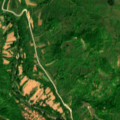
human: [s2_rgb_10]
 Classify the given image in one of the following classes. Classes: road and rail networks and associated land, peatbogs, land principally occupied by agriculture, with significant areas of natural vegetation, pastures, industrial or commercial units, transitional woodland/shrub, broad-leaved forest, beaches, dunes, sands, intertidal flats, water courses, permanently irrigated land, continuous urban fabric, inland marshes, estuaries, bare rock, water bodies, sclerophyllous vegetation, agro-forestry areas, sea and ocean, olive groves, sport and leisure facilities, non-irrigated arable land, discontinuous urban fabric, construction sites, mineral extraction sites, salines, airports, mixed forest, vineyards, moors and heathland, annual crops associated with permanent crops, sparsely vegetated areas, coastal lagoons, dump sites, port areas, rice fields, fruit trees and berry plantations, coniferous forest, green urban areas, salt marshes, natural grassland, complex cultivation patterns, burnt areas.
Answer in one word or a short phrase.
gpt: complex cultivation patterns, land principally occupied by agriculture, with significant areas of natural vegetation, broad-leaved forest, transitional woodland/shrub